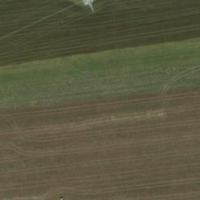
EUNIS habitat code: 52
Species observed at this site:
Ciconia ciconia
Corvus corone